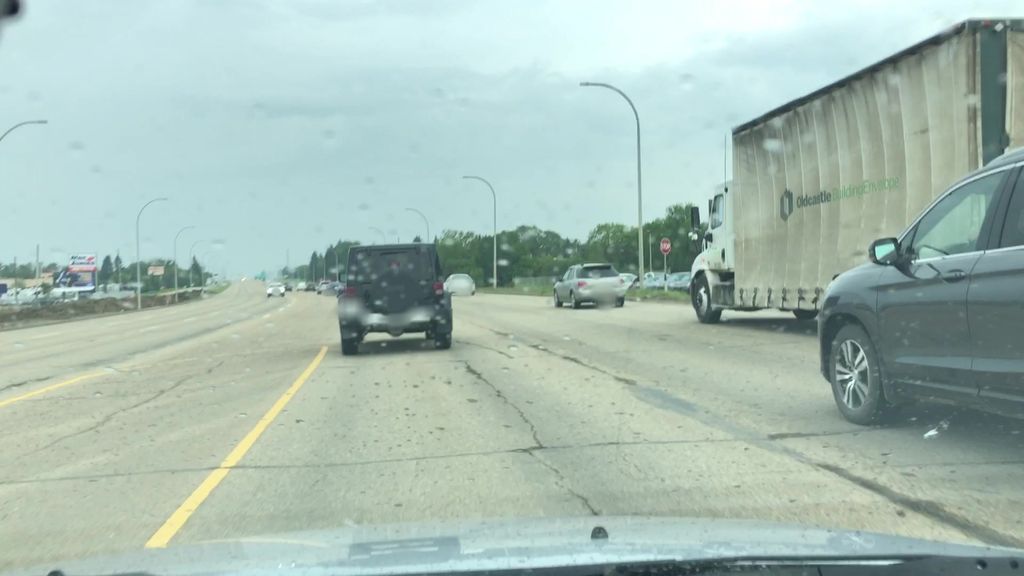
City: edmonton